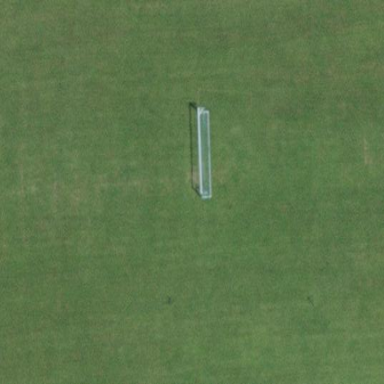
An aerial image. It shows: Grass pitch used for soccer.